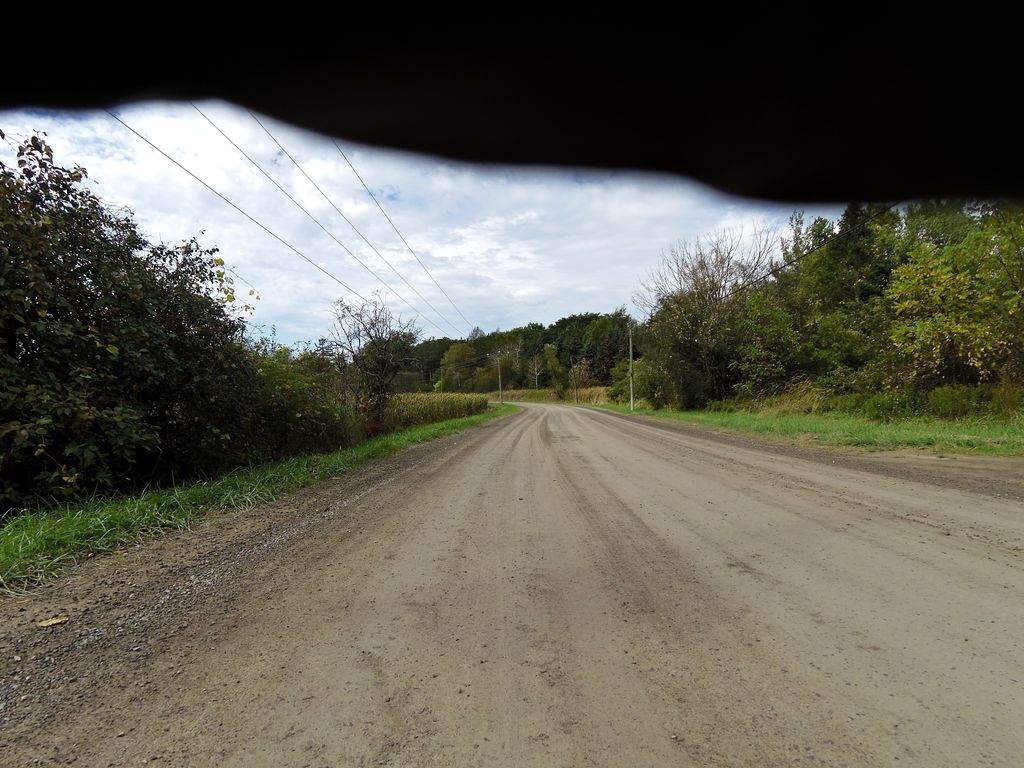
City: hamilton